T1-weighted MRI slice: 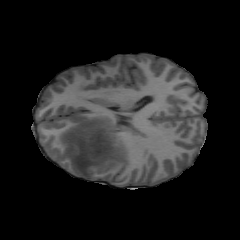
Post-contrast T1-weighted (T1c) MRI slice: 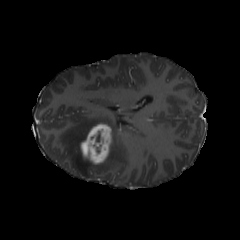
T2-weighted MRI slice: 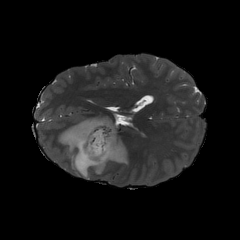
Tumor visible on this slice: yes